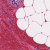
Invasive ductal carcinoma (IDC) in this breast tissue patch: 0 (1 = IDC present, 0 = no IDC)